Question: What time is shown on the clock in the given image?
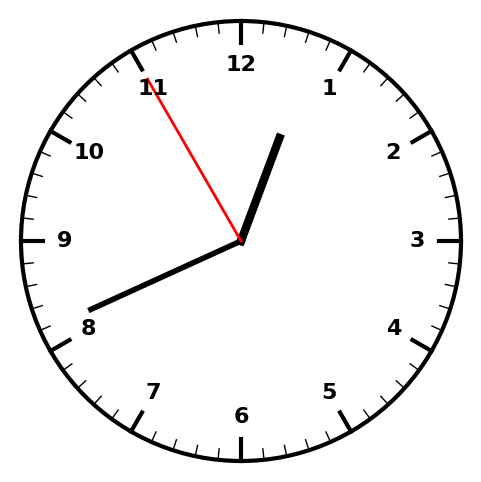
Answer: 12:40:55